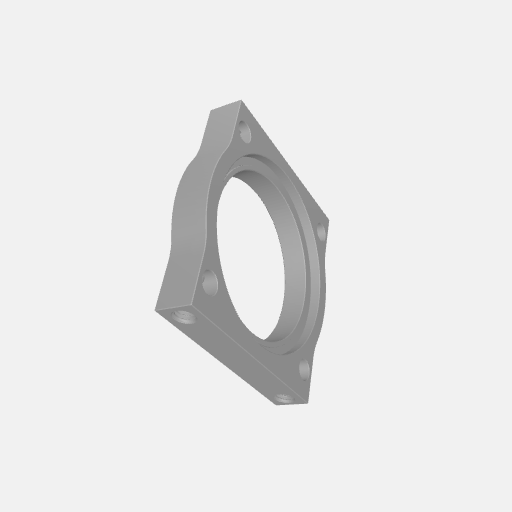
Part: Side2Post2PillowBlock32ID